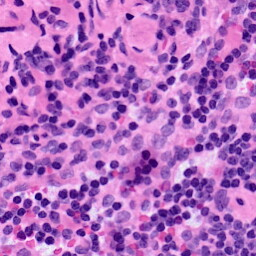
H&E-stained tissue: LymphNode